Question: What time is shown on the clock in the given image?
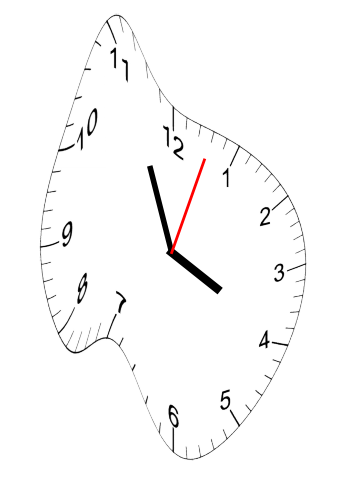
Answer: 03:56:03